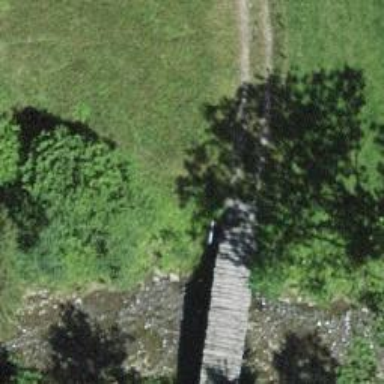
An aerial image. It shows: Bridge over grade2 track.